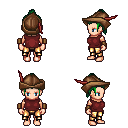
a pixel art fantasy rpg character, female body template, human, light skin, maroon sleeveless shirt, gold greaves, green long topknot hairstyle, leather cap, leather bracers, four views (front, back, left, right), 2x2 character sprite sheet, small pixel art, hard edges, no anti-aliasing